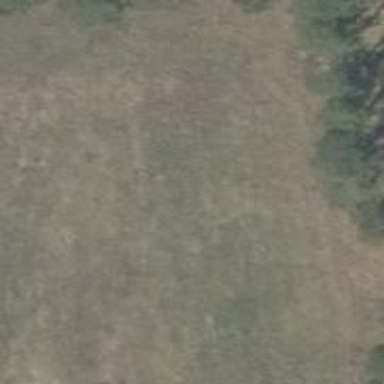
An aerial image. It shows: Beautiful meadow.